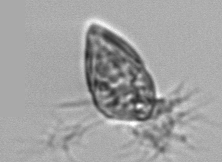
Label: Strombidium_morphotype1